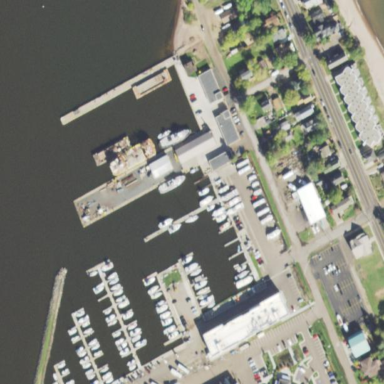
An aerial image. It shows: Marina on leisure land.